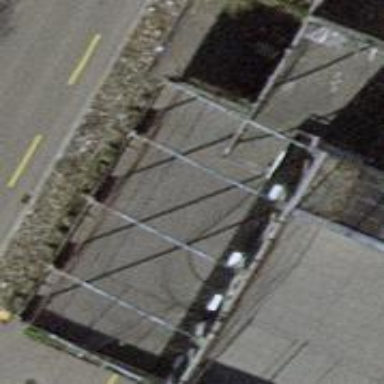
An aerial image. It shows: View of roof of building.